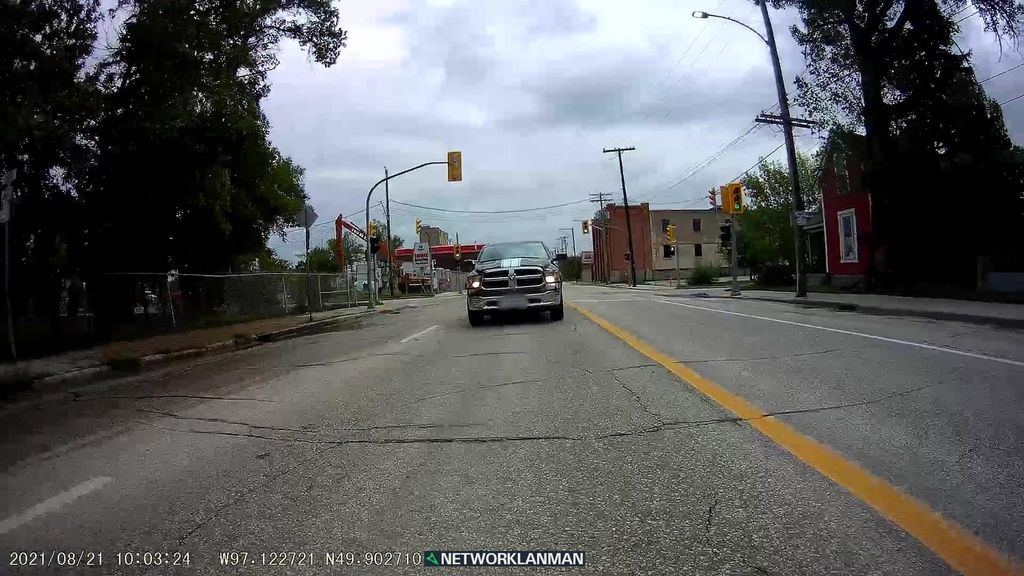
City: winnipeg